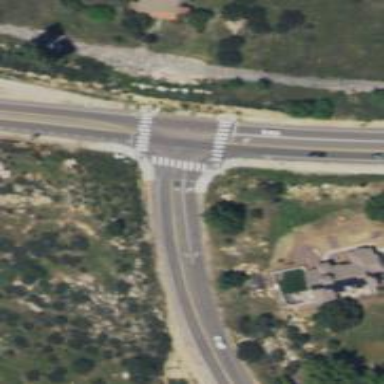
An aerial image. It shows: Crossing on footway.